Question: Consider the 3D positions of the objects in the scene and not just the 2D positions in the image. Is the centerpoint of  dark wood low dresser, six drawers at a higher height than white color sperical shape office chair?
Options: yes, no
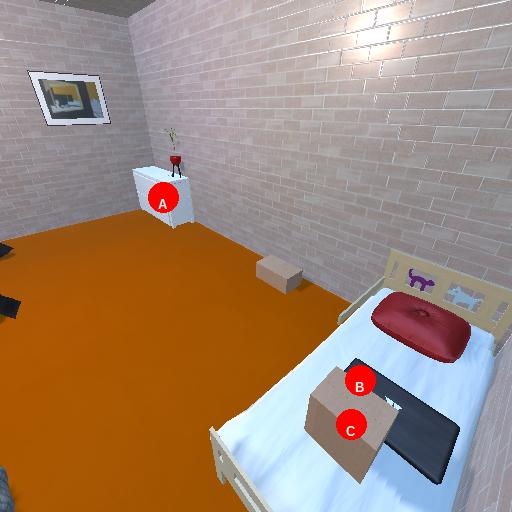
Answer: yes